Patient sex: M
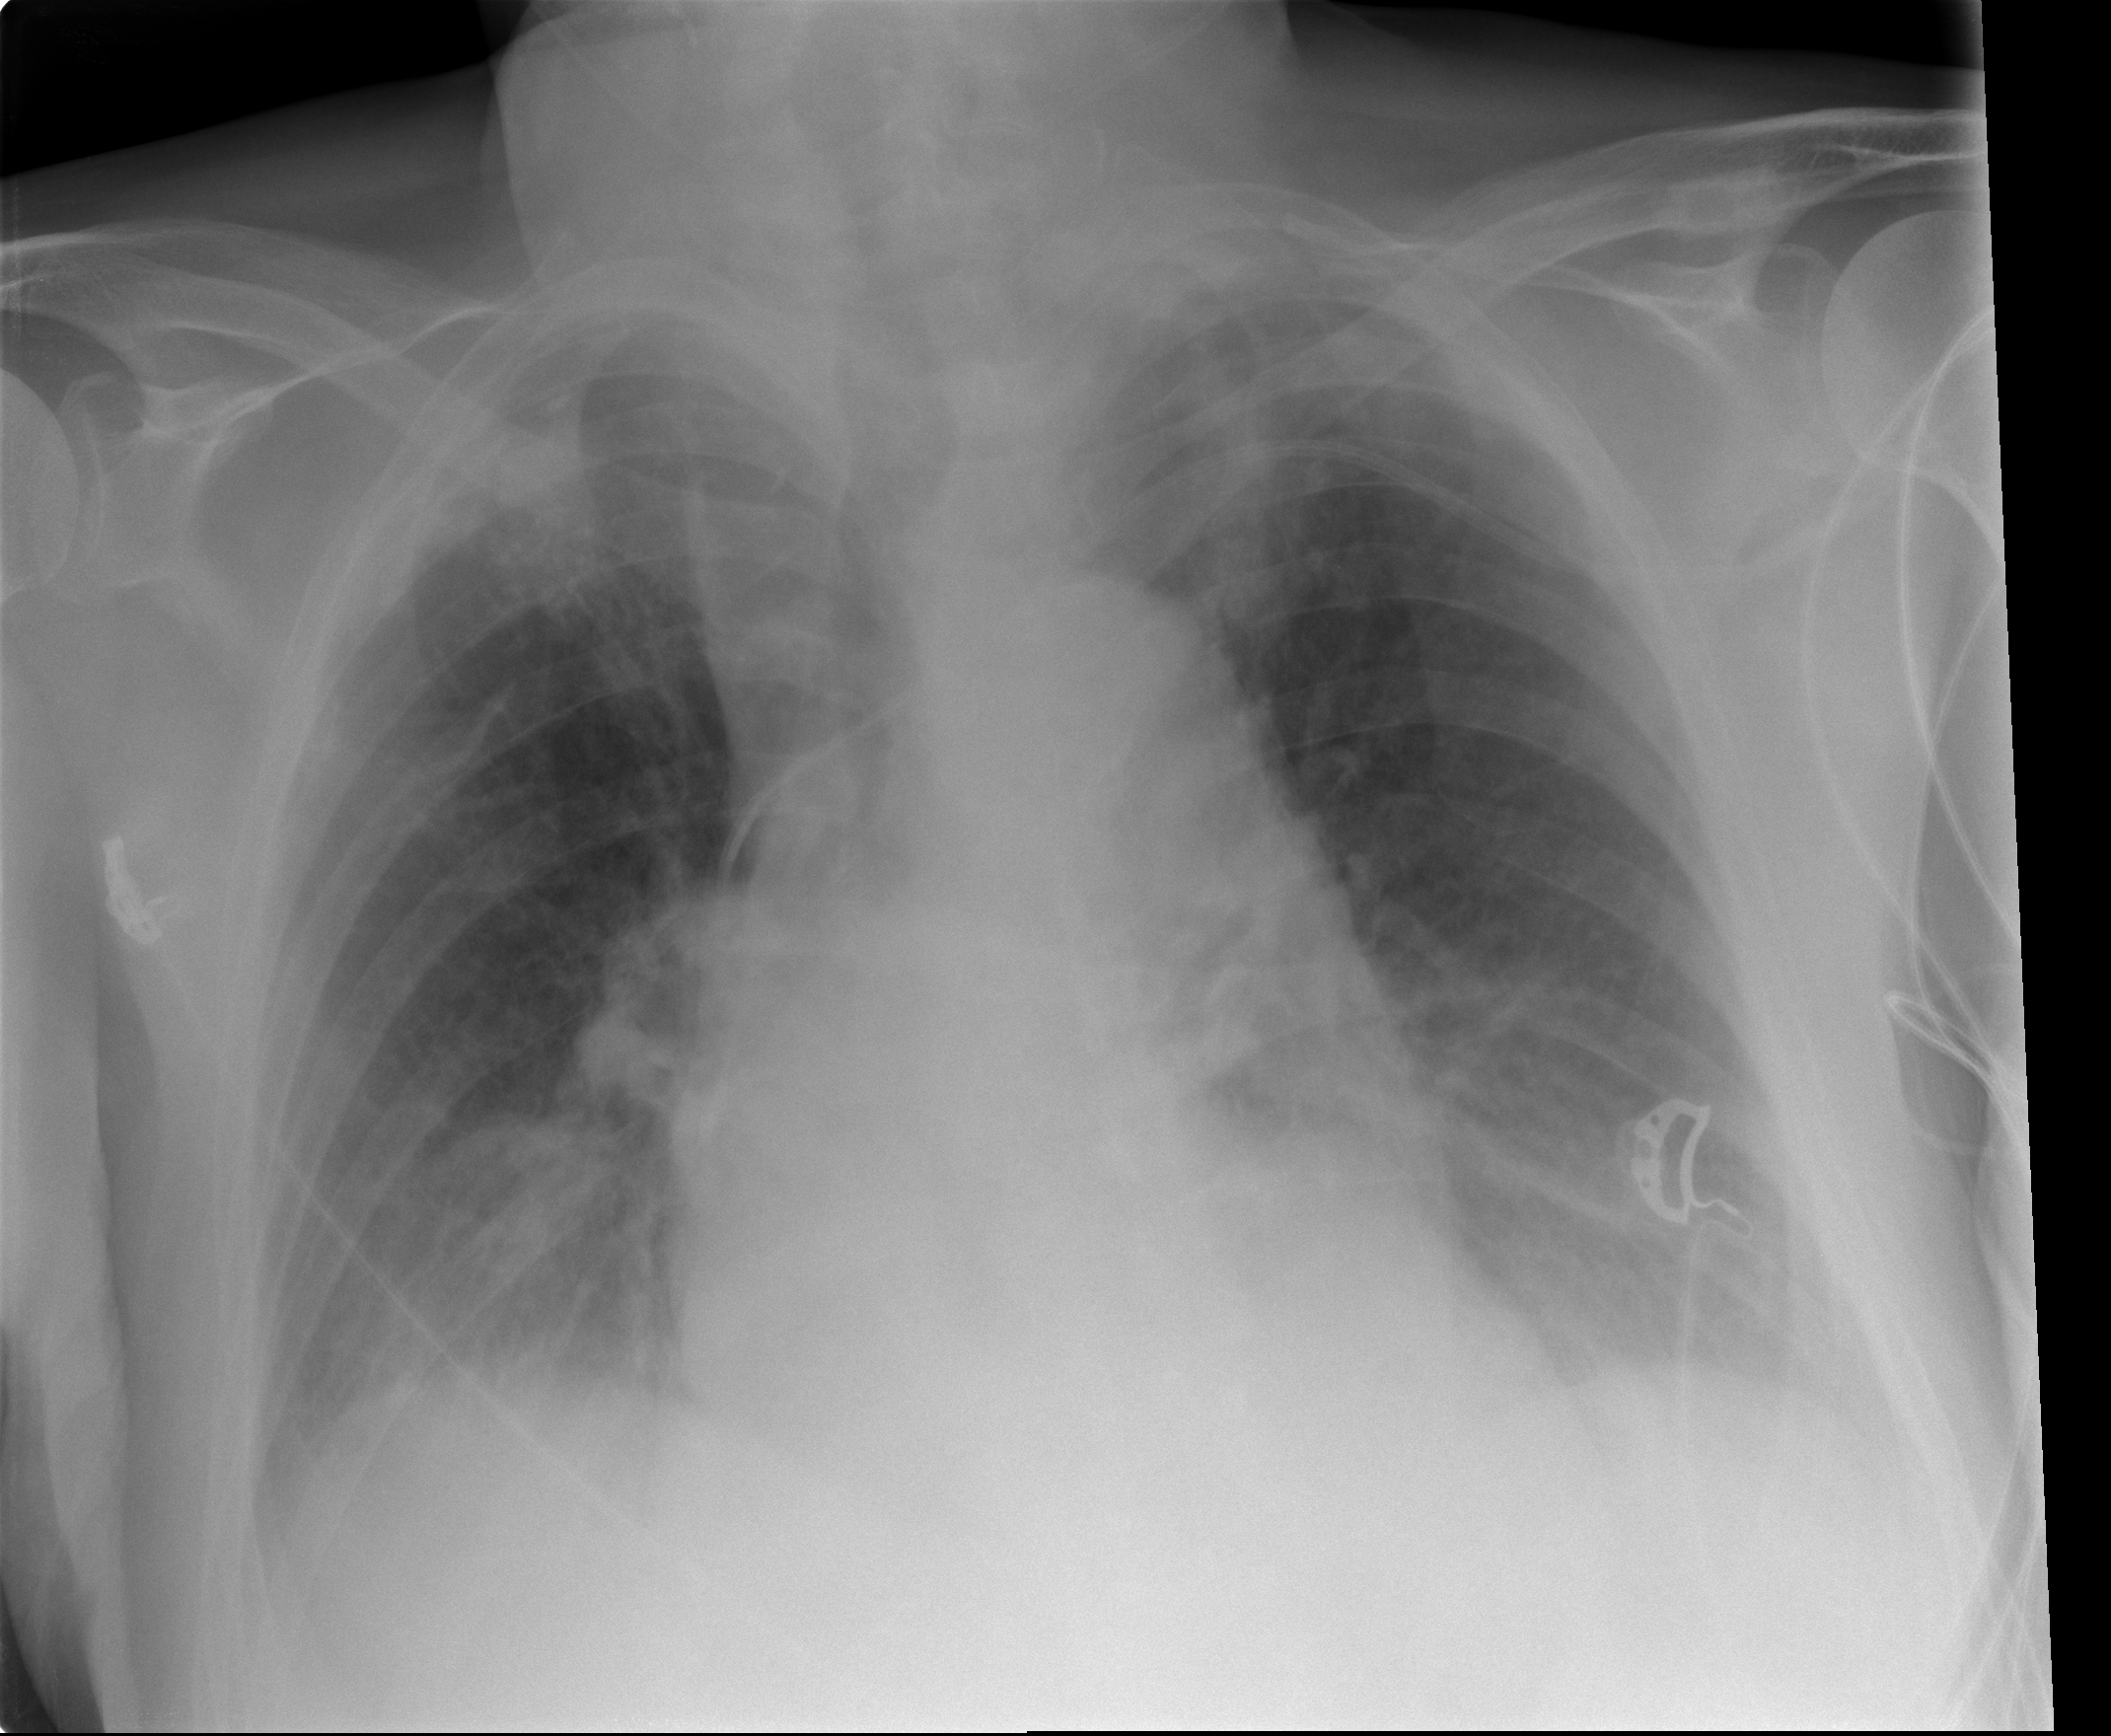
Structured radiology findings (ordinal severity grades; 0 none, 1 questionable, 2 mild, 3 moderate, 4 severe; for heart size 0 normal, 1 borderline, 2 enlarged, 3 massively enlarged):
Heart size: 1
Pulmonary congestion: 0
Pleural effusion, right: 2
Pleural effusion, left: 2
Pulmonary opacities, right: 2
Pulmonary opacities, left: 2
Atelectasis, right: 2
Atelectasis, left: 2